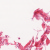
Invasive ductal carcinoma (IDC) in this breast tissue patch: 0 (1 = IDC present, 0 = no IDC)